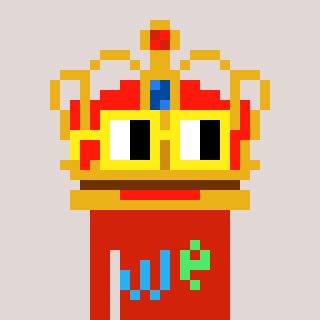
a pixel art character with square yellow glasses, a crown-shaped head and a red-colored body on a warm background